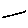
Label: line